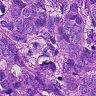
Metastatic tissue present: yes